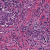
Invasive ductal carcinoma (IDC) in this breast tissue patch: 1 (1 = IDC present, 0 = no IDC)